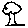
Label: tree